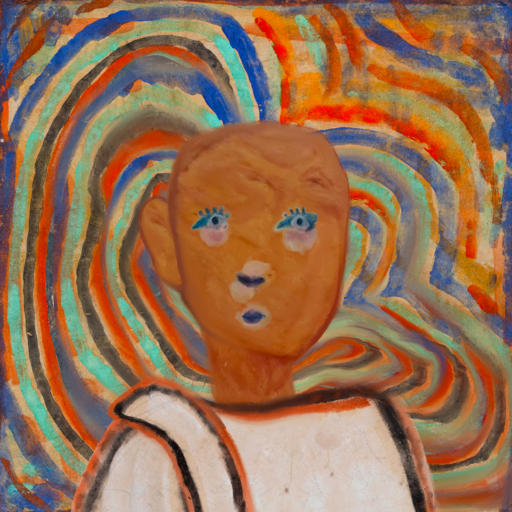
Background: Sisters, Head And Neck Front: Pious_Lady, Face Front: Hill_Girl, Bust: Roy_Bahadur, Hair Front: Blank, Head Accessory: Blank, Second Necklace: Blank, Necklace: Blank, Baby: Blank